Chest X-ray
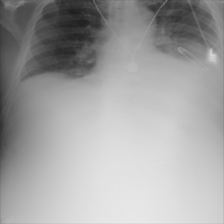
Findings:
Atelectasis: negative
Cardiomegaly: negative
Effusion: positive
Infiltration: positive
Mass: negative
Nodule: negative
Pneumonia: negative
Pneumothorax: negative
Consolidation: negative
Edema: negative
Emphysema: negative
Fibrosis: negative
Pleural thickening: negative
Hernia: negative